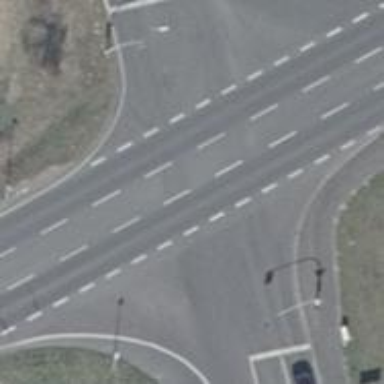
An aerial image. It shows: Road with traffic signals at crossing.